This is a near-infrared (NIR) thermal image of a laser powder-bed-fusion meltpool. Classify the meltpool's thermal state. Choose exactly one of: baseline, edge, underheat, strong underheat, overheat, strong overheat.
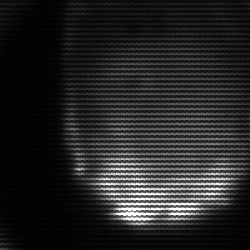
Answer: edge